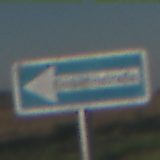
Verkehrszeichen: EinbahnstrasseLinksweisend
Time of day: SunriseSunset
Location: Outdoor (Nature)
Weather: Clear
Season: NotSpecified
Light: Natural